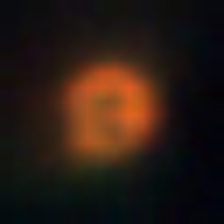
Taxon: NanoPlankton
Group: Other